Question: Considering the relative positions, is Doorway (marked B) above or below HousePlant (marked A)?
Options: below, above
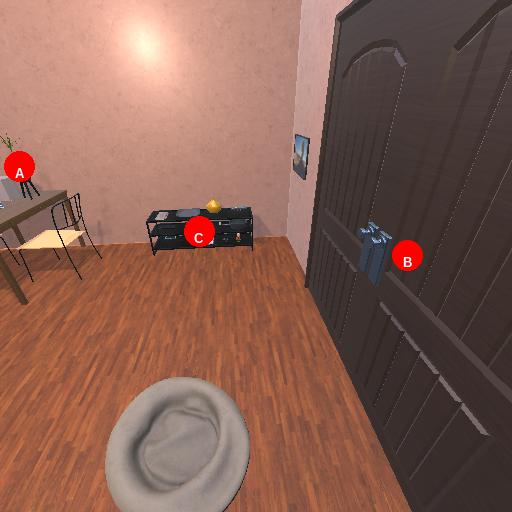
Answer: below